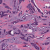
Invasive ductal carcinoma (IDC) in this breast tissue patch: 1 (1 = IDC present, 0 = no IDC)